Question: I need to compare Column A to Column B and so on...and flag out differences
for e.g.
'''
SELECT OL.ID
,OFT.ID
,CASE WHEN OL.ID <> OFT.ID THEN 'FALSE'
ELSE 'TRUE'
END AS DIFF_Flag
,OL.Fname
,OFT.Fname
,CASE WHEN OL.Fname <> OFT.Fname THEN 'FALSE'
ELSE 'TRUE'
END AS DIFF_Flag
FROM TABLE1 OL
INNER JOIN TABLE2 OFT ON OL.ID= OFT.ID
'''
There are too many columns n tbles to be done this way...
My dynamic SQL query ->
'''
declare @Table1ColumnList varchar(1000)='a.ID, a.Fname'
declare @Table2ColumnList varchar(1000)='b.ID, a.Fname'
declare @sql nvarchar(2000)
set @sql= 'SELECT '+ @Table1ColumnList +' ,'+ @Table2ColumnList
+', CASE WHEN ' + @Table1ColumnList + '<> '+@Table2ColumnList +' THEN '+'''FALSE'''
+' ELSE '+'''TRUE'''
+' END AS DIFF_flag'
+ ' FROM TABLE a
INNER JOIN TABLE b ON a.ID=b.ID'
'''
How can I recursively loop through all the columns..
sample O/P

My problem is something similar to <URL>
I'm using SQL Server 2008
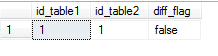
Answer: '''
select 'SELECT '''' as dummy, ';
select replace(
', case when coalesce(t1.%c, ''!@#'') <> coalesce(t2.%c, ''!@#'') then ''ROW '' + t1.ID + '': Mismatch in %c ('' + coalesce(t1.%c, ''NULL'') + '', '' + coalesce(t2.%c, ''NULL'') + '')'' else null end as Compare%c',
'%c',
COLUMN_NAME
)
from INFORMATION_SCHEMA.COLUMNS
where TABLE_NAME = 'TABLE1' AND COLUMN_NAME <> 'ID'
order by ORDINAL_POSITION;
select 'FROM Table1 as t1 INNER JOIN Table2 as t2 on t2.ID = t1.ID WHERE 0 = 1';
select replace(
' OR coalesce(t1.%c, ''!@#'') <> coalesce(t2.%c, ''!@#'')',
'%c',
COLUMN_NAME
)
from INFORMATION_SCHEMA.COLUMNS
where TABLE_NAME = 'TABLE1' AND COLUMN_NAME <> 'ID'
order by ORDINAL_POSITION;
'''
You can create the query dynamically. Something like this will get you a list of expressions for either filtering or generating output.
If you need to do this dynamically in code you'd either have to use one of the string concatenation tricks or use a cursor.
For a one-time thing and saving some typing you'd just grab the results and build another query from it.